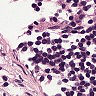
Metastatic tissue present: no